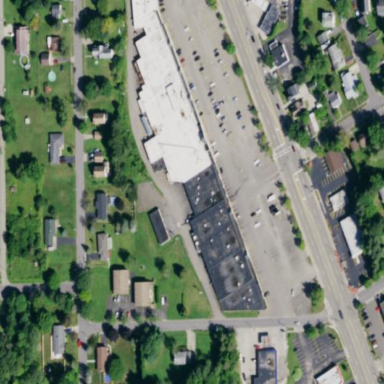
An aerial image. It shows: Retail building.